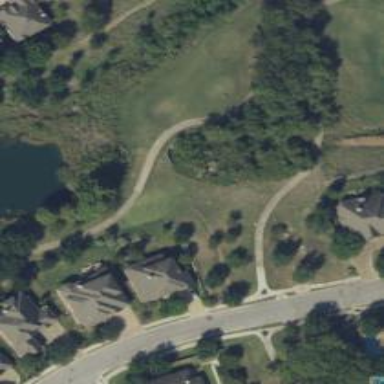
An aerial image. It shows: Pathway for golfing.